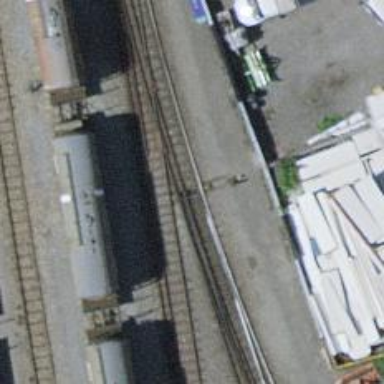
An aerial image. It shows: Railway switch.